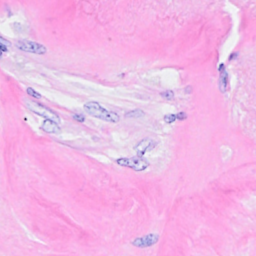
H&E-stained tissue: Breast